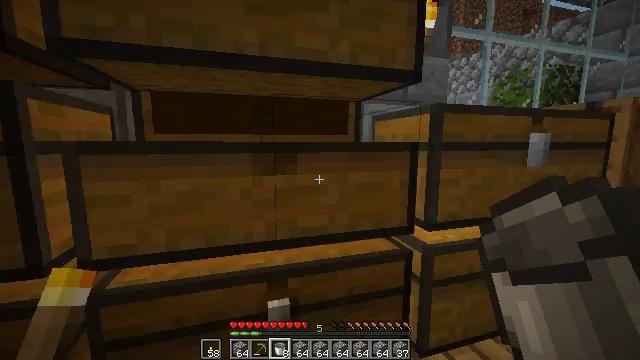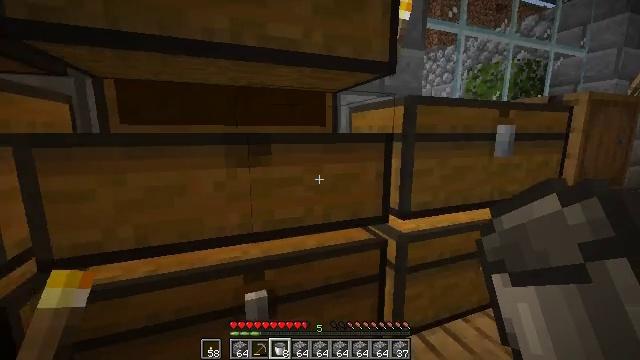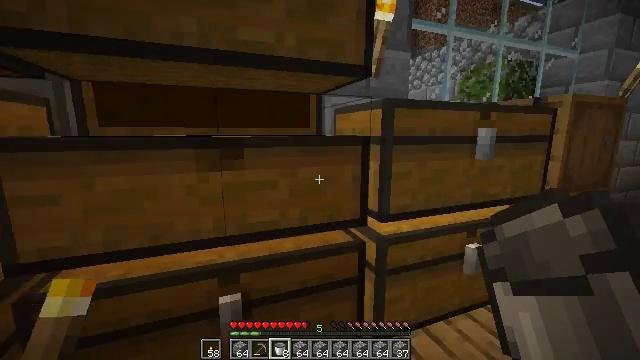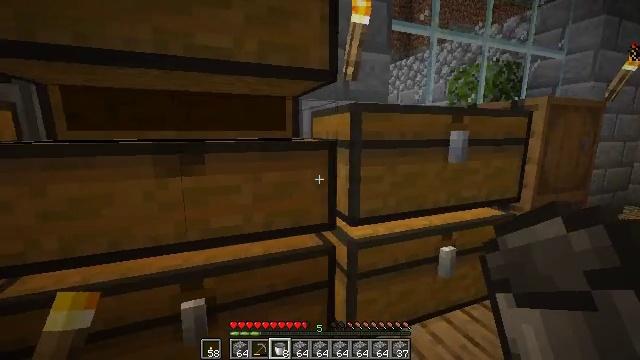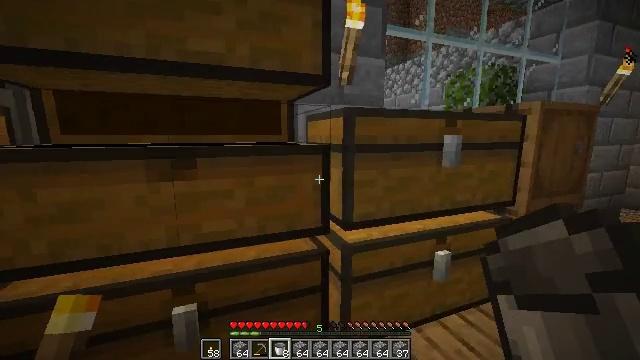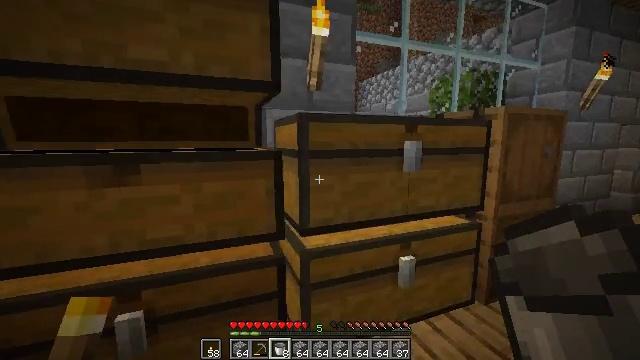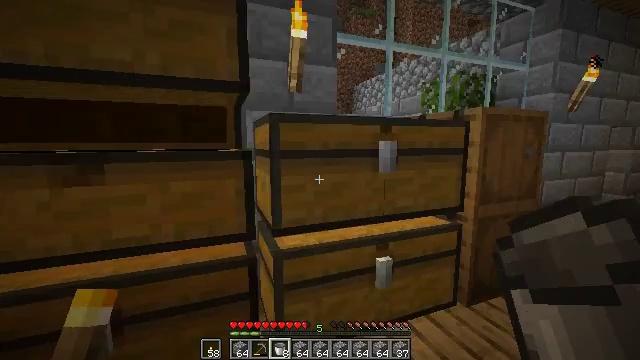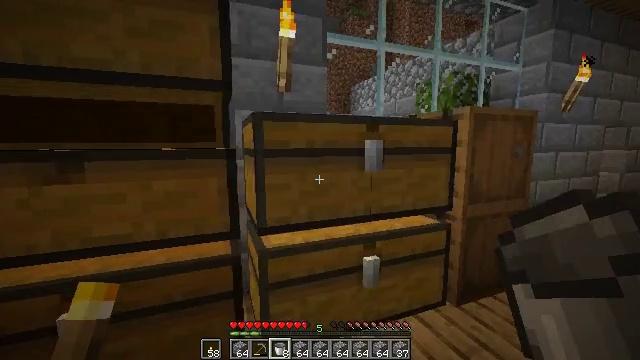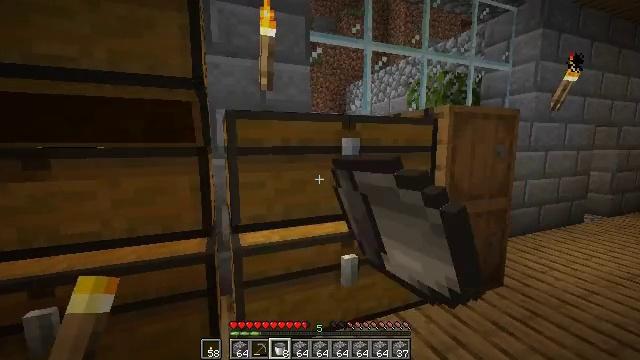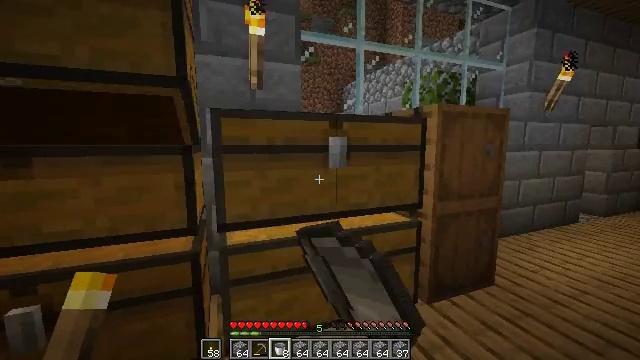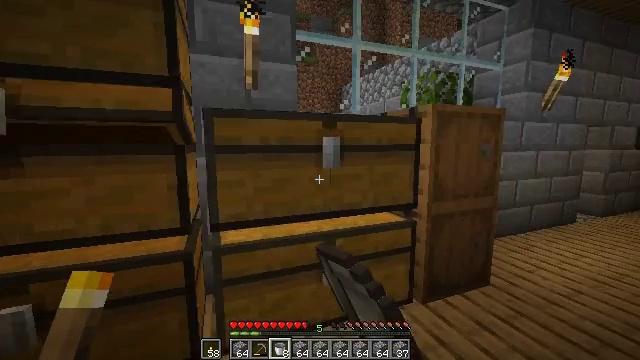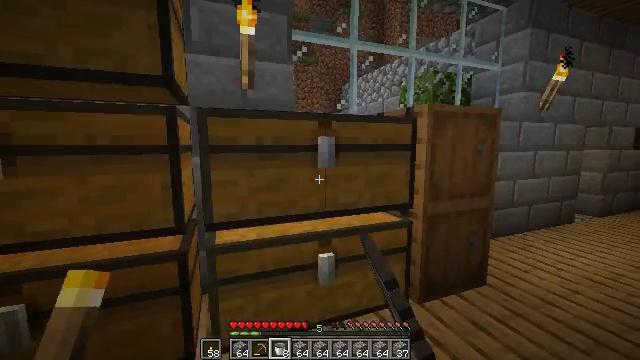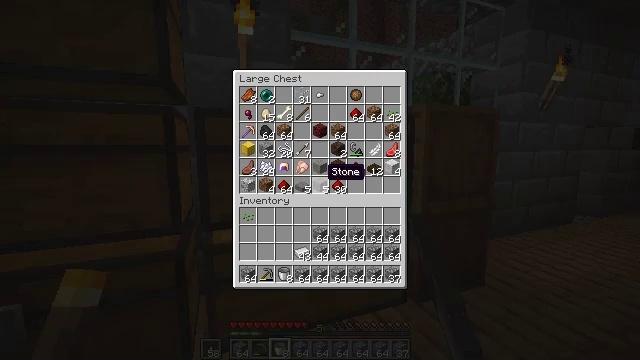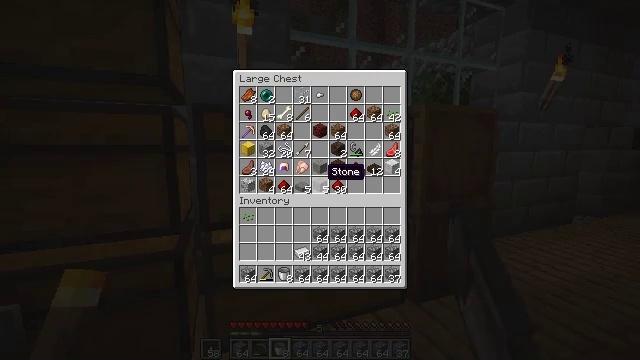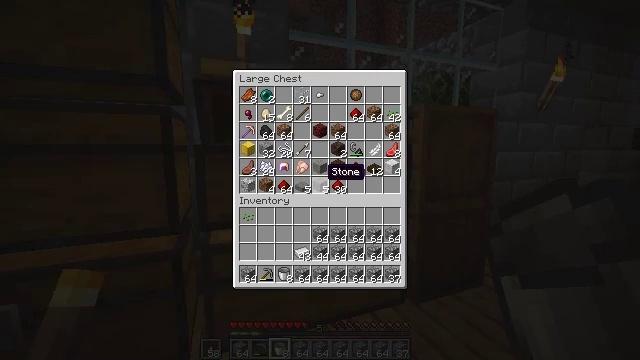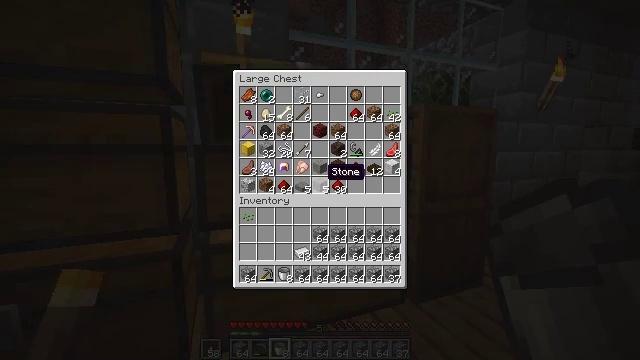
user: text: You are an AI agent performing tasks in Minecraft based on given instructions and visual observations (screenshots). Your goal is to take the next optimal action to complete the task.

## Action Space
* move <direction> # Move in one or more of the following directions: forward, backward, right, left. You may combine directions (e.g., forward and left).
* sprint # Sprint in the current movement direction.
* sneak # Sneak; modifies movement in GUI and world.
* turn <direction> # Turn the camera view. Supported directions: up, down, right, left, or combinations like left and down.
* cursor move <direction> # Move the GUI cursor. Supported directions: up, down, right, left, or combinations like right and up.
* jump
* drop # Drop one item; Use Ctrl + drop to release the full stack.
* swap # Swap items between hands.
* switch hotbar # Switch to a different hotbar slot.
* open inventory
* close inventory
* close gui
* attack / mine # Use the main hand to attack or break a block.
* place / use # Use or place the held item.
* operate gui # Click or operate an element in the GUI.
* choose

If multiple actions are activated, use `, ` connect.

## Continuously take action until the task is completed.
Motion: motion action
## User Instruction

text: Craft a dark oak trapdoor in the crafting table.
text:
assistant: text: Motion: move right, turn right and down
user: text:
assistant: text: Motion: move right
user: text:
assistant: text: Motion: move right
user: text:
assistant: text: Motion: move right
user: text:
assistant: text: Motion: move right, turn up
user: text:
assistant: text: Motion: move right
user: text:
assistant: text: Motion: move right, use / place
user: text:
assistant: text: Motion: use / place
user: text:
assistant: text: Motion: use / place
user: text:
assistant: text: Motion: no_op
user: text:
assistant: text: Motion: no_op
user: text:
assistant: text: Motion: open gui
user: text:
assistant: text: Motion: no_op
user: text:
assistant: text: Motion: no_op
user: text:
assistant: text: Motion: no_op
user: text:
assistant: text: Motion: no_op
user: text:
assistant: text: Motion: no_op
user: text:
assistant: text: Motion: no_op
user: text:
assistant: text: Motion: cursor move right
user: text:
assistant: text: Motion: cursor move right
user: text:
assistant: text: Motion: cursor move right
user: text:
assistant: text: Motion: no_op
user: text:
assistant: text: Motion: no_op
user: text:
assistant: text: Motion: no_op
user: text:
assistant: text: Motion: no_op
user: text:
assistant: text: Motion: no_op
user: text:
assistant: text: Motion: no_op
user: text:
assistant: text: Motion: no_op
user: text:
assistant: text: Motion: no_op
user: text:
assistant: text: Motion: no_op